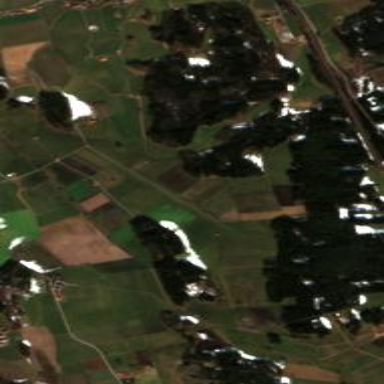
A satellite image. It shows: Grass runway at the airport.